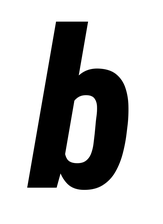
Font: Roboto-Italic_Condensed_ExtraBold_Italic